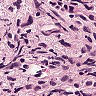
Metastatic tissue present: yes